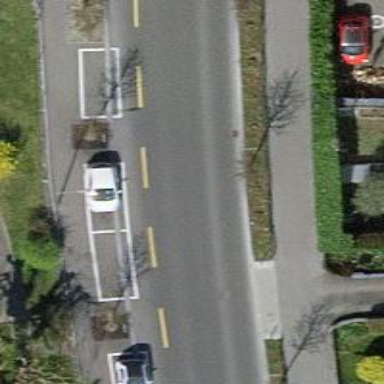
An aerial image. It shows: Unclassified road with asphalt surface. There is designated cycle lane on the left.